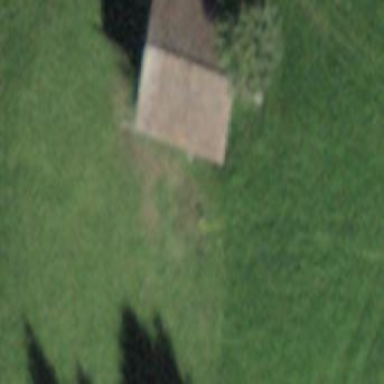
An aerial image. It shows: Rural barn.